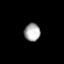
Tissue: lung
Cell type: T cells
Senescence score: 0.1789
Nuclear area (px): 276
Mean DAPI intensity: 171.156